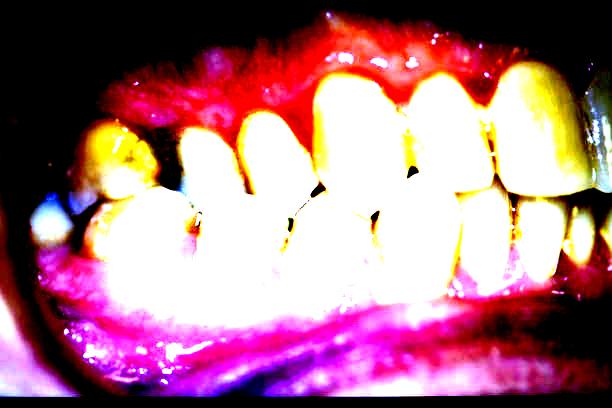
Condition: Gingivitis